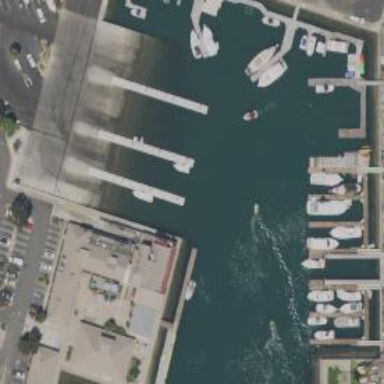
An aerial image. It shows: Pier with mooring facilities.